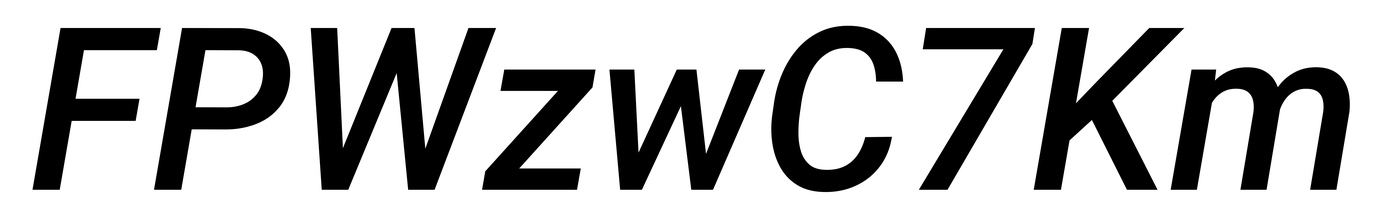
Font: Roboto-Italic_Medium_Italic